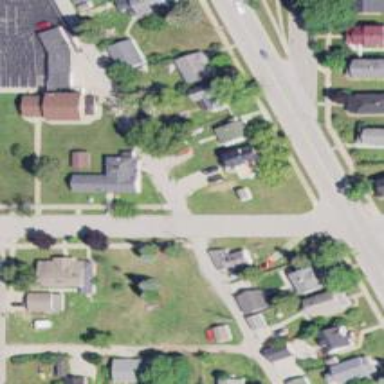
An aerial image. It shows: Alley classified as service road.